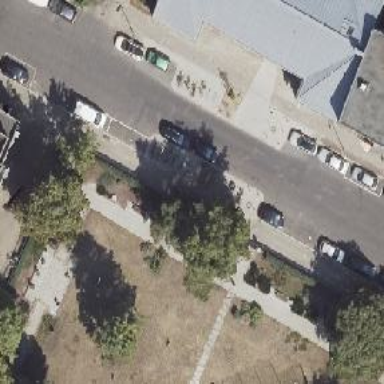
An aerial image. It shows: Residential road with asphalt surface. There are sidewalks on both sides and parking lane on the right.